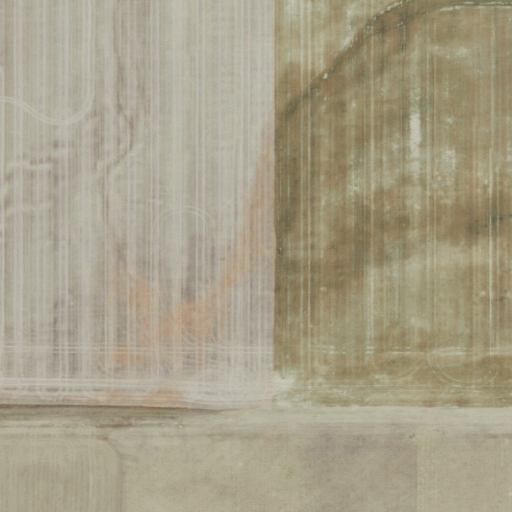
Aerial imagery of valley in Montana named Heimbigner Coulee containing cultivated crops and pasture